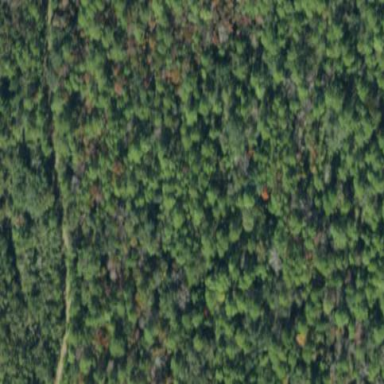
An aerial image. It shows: Woodland with needle-leaved trees.